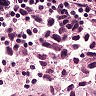
Metastatic tissue present: yes